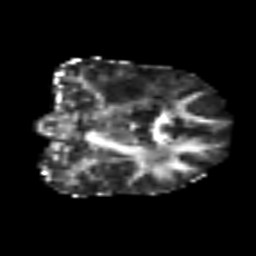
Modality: FA
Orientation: coronal
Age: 47
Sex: female
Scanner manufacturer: siemens
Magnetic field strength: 3 T
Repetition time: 6.1 s
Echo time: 0.101 s